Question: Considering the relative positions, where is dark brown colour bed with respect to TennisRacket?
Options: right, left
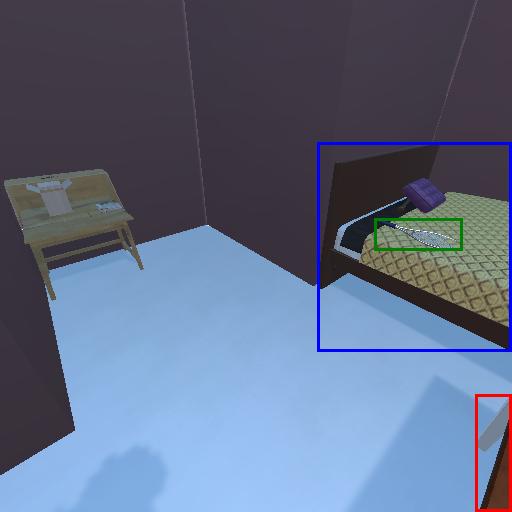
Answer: right